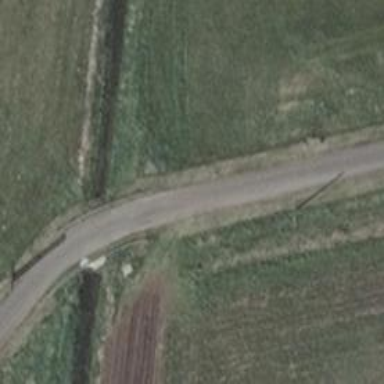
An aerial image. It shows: Unclassified road on bridge.